Question: I'm currently working on a php script that will be used to perform a search query on a database. (Below is the form, coding and appearance, the backend is ZenCart 1.5.1 (not that it should matter))

'''
<div style="float:left;width: 100%; border-top: 1px solid #000000;">
<div style="width: 130px; float: left;"><input type="checkbox" name="ufs_resources[]" value="air" id="resources-air"><label class="checkboxLabel" for="resources-air">Air</label></div>
<div style="width: 130px; float: left;"><input type="checkbox" name="ufs_resources[]" value="all" id="resources-all"><label class="checkboxLabel" for="resources-all">All</label></div>
<div style="width: 130px; float: left;"><input type="checkbox" name="ufs_resources[]" value="chaos" id="resources-chaos"><label class="checkboxLabel" for="resources-chaos">Chaos</label></div>
<div style="width: 130px; float: left;"><input type="checkbox" name="ufs_resources[]" value="death" id="resources-death"><label class="checkboxLabel" for="resources-death">Death</label></div>
<div style="width: 130px; float: left;"><input type="checkbox" name="ufs_resources[]" value="earth" id="resources-earth"><label class="checkboxLabel" for="resources-earth">Earth</label></div>
<div style="width: 130px; float: left;"><input type="checkbox" name="ufs_resources[]" value="evil" id="resources-evil"><label class="checkboxLabel" for="resources-evil">Evil</label></div>
<div style="width: 130px; float: left;"><input type="checkbox" name="ufs_resources[]" value="fire" id="resources-fire"><label class="checkboxLabel" for="resources-fire">Fire</label></div>
<div style="width: 130px; float: left;"><input type="checkbox" name="ufs_resources[]" value="good" id="resources-good"><label class="checkboxLabel" for="resources-good">Good</label></div>
<div style="width: 130px; float: left;"><input type="checkbox" name="ufs_resources[]" value="life" id="resources-life"><label class="checkboxLabel" for="resources-life">Life</label></div>
<div style="width: 130px; float: left;"><input type="checkbox" name="ufs_resources[]" value="order" id="resources-order"><label class="checkboxLabel" for="resources-order">Order</label></div>
<div style="width: 130px; float: left;"><input type="checkbox" name="ufs_resources[]" value="void" id="resources-void"><label class="checkboxLabel" for="resources-void">Void</label></div>
<div style="width: 130px; float: left;"><input type="checkbox" name="ufs_resources[]" value="water" id="resources-water"><label class="checkboxLabel" for="resources-water">Water</label></div>
<div style="width: 130px; float: left;"><input type="checkbox" name="ufs_resources[]" value="infinity" id="resources-infinity"><label class="checkboxLabel" for="resources-infinity">Infinity</label></div>
</div>
'''
What I would like to do is change this so that "Air" is 1, "All" is 2, "Chaos" is 4, and so forth and take the total of all these checkboxes and apply it as a hidden value in the form but remove the 'ufs_resources[]' from the soon-to-be-made $_GET on the form's submission. (The reason for this is because ZenCart features a sanitize function that cleans out any non-letters from the URL on the search results page.)
I know there is a way to do this with jQuery but I would like to avoid this if possible and I would like to avoid sending the 'ufs_resources[]' to be processed.
Is there a way to do this with "out-of-the-box" Javascript or PHP?
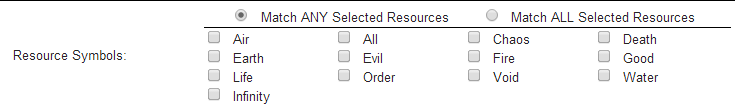
Answer: '''
// HTML
// this is the hidden textbox holding the checked values (or their sum)
<input type="hidden" name="chosen" id="chosen" value="" />
// JavaScript
// every checked checkbox is actually equal to (i+1)
var t = document.getElementsByName('ufs_resources[]'), a = [], i, sum = 0;
for(i = 0; i < t.length; i++) {
// if(t[i].checked) a.push(i+1);
if(t[i].checked) sum = sum + (i+1);
}
document.getElementById('chosen').value = sum; // join('a'); // 1,2,4,8
// PHP
// finally you can receive the content of the hidden textbox as a string (or sum)
// $chosen = explode(",", $_GET["chosen"]); // explode() may be omitted if you don't need an array
$chosen = $_GET["chosen"]; // if you need only the sum
// of course, you may use POST method as well
'''